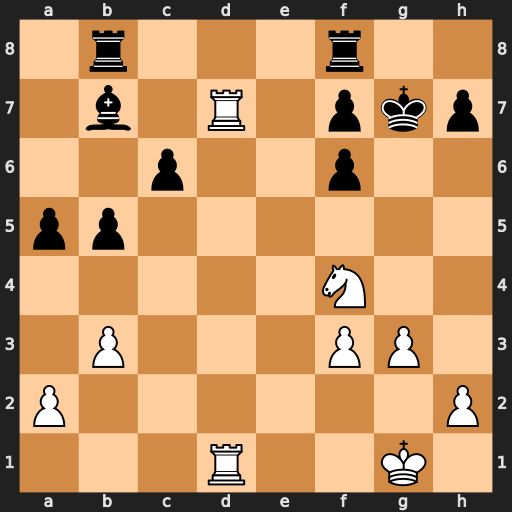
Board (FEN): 1r3r2/1b1R1pkp/2p2p2/pp6/5N2/1P3PP1/P6P/3R2K1
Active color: w
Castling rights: -
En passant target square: -
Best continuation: Ne6+ Kg8 Nxf8